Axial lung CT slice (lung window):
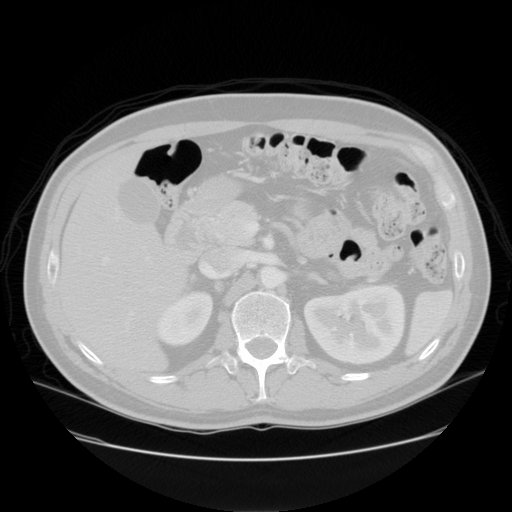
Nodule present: no